Question: The pop up appears when you hover over an element:

Is there a equivalent keyboard shortcut for this? (In Eclipse there is, it's F2).
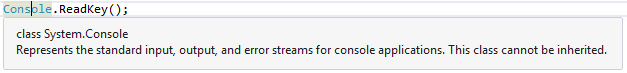
Answer: It is called <URL> shortcut is + + .
From visual studio menu: Edit->Intellisense->Quick info